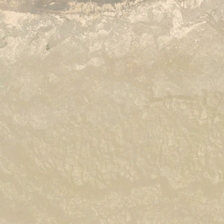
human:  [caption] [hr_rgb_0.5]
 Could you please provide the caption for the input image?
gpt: it is a piece of yellow desert .

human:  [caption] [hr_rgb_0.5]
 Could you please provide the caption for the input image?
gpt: it is a piece of yellow desert .

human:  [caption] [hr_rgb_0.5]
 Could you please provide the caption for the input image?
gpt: it is a piece of yellow desert .

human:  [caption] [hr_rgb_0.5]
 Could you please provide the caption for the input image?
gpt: it is a piece of yellow desert .

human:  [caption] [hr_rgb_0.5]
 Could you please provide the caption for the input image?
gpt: it is a piece of yellow desert .